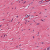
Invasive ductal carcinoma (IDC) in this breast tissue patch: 0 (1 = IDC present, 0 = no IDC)